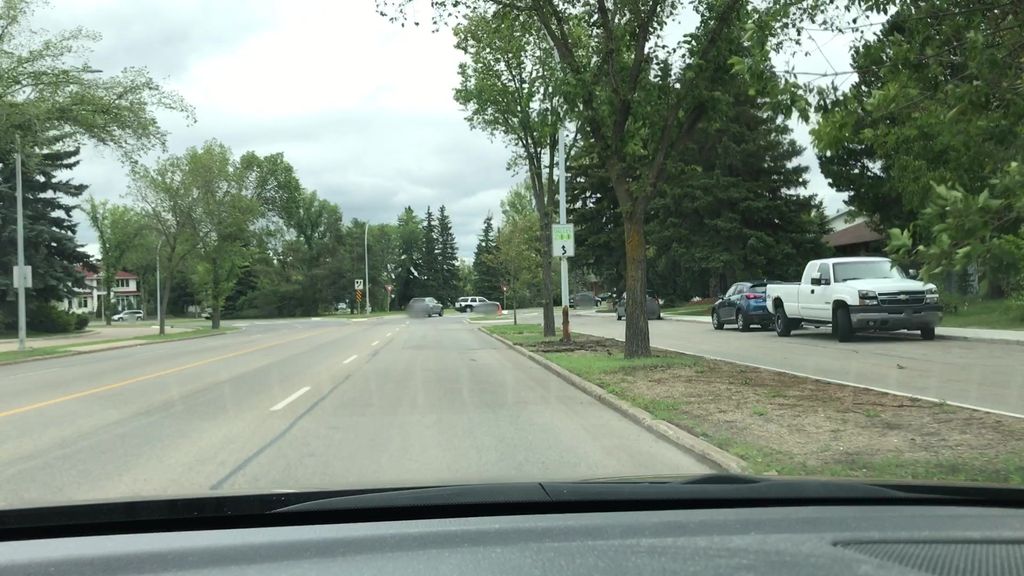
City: edmonton